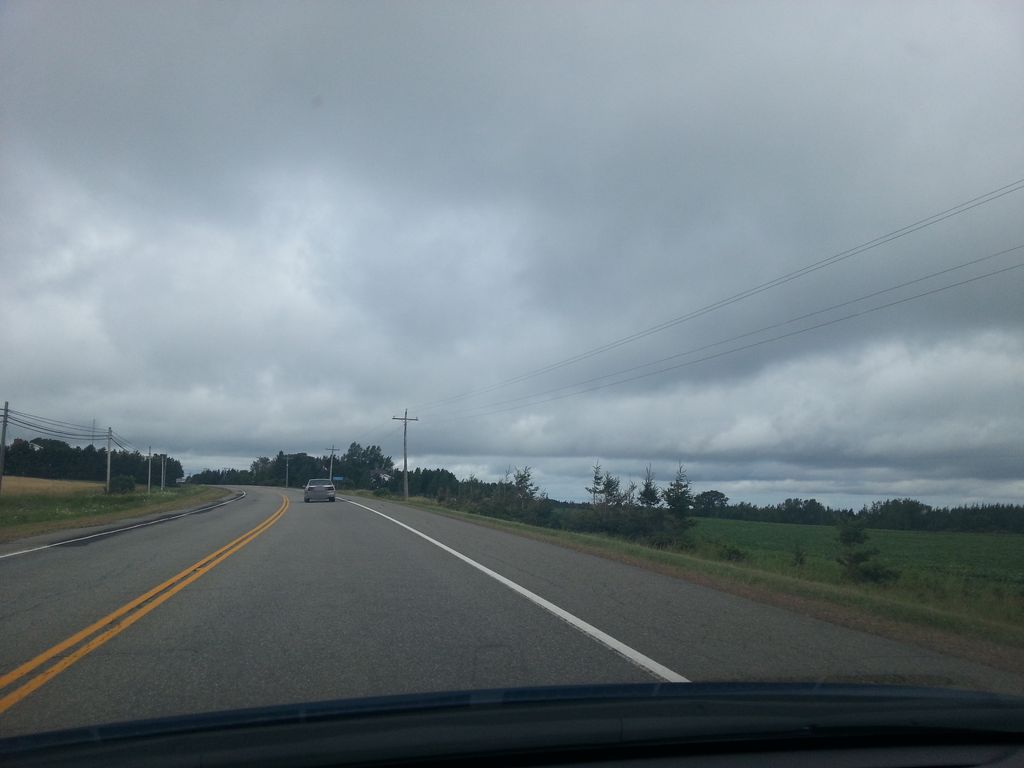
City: charlottetown